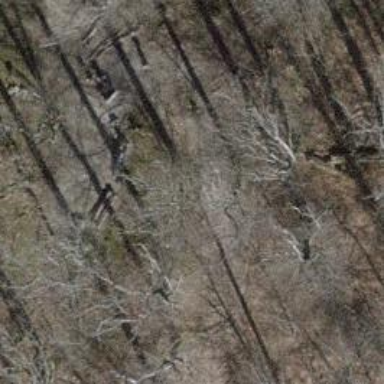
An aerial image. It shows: Brown bench in the vicinity.